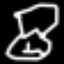
Label: hourglass